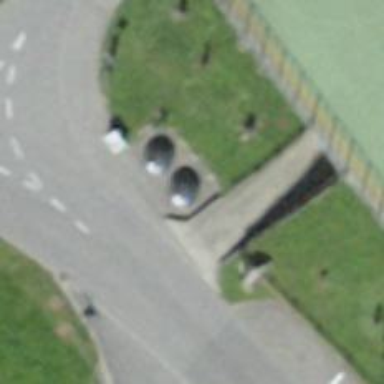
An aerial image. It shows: Recycling container at amenity designated for recycling.